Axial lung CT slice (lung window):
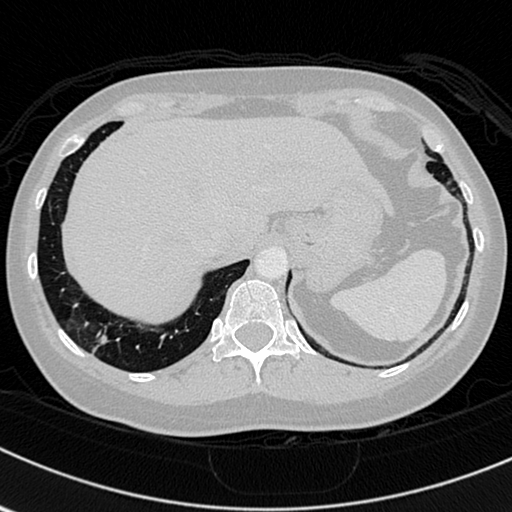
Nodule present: no